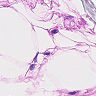
Metastatic tissue present: no